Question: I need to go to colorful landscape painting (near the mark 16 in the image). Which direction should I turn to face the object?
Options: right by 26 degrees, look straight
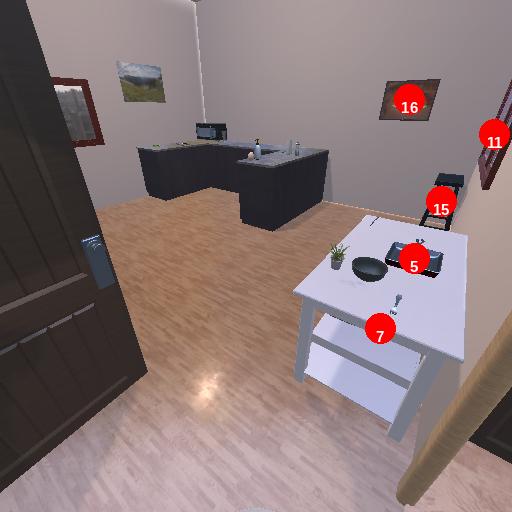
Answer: right by 26 degrees